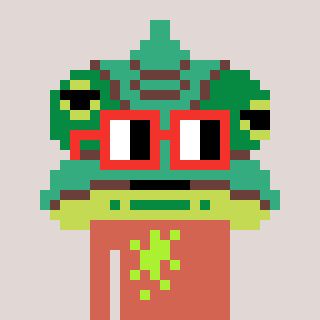
a pixel art character with square red glasses, a chameleon-shaped head and a peachy-colored body on a warm background